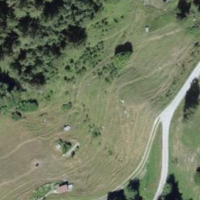
EUNIS habitat code: 43
Species observed at this site:
Tussilago farfara